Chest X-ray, AP view. Patient: 20 years old, sex M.
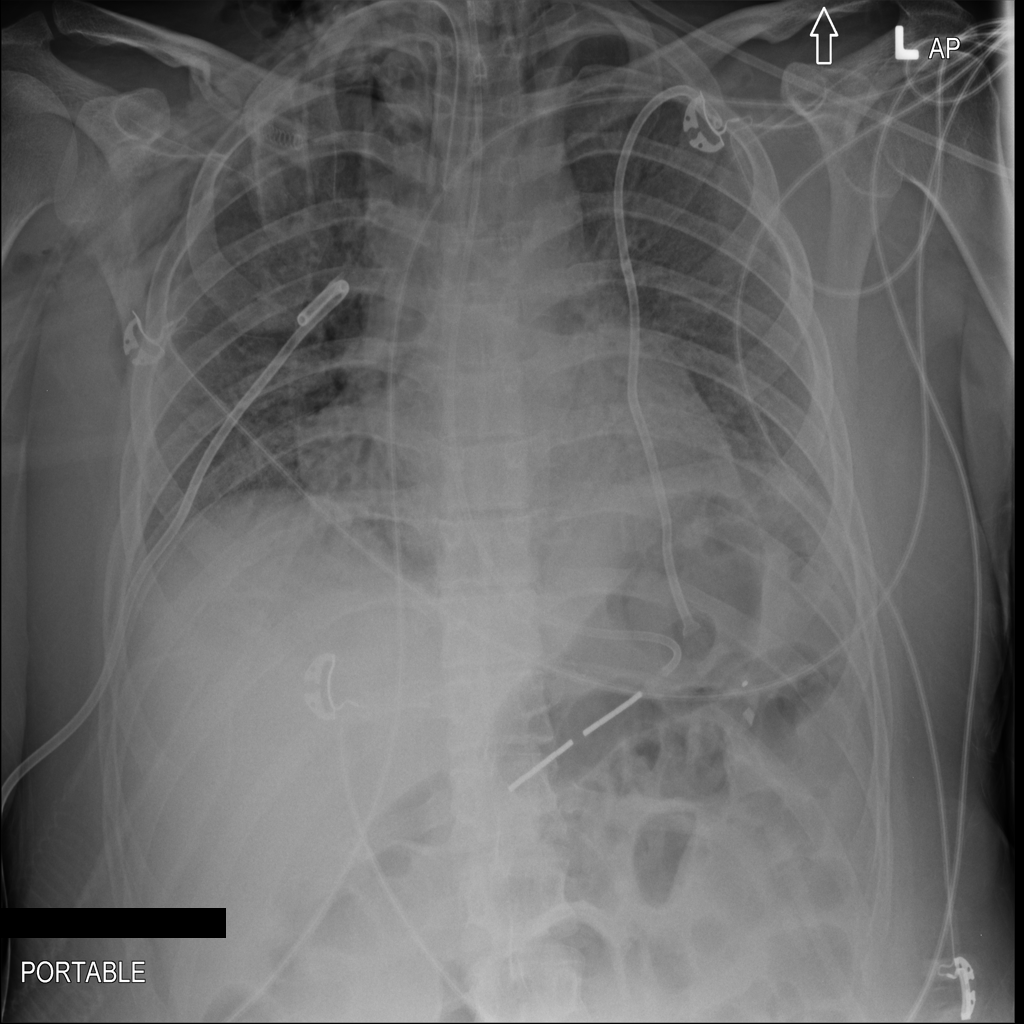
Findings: No Finding